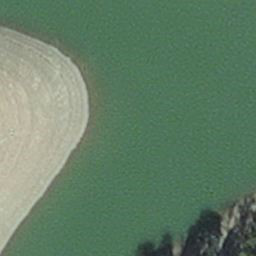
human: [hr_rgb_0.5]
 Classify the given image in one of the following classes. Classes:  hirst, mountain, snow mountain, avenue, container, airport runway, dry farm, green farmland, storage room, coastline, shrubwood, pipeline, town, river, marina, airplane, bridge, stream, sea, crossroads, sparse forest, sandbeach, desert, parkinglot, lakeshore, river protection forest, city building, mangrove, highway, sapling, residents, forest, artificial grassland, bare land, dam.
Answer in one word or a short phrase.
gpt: hirst